Field crop: maize
Growth stage: 1
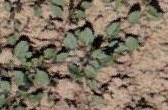
Species: convolvulus